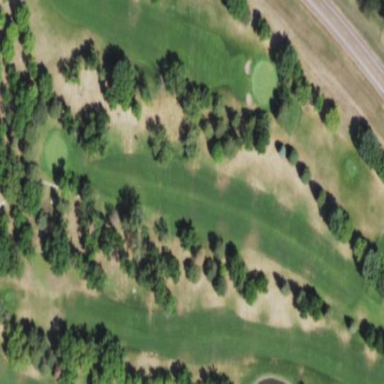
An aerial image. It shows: Golf fairway surrounded by grass.